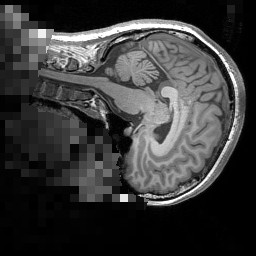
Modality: T1w
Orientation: sagittal
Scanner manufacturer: siemens
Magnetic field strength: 3 T
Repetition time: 1.5 s
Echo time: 0.00291 s